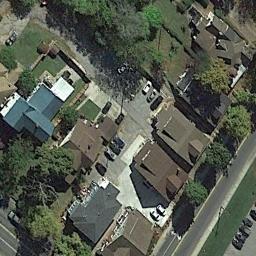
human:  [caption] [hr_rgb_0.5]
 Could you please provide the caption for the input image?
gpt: The medium residential is on the grass next to some trees and road .

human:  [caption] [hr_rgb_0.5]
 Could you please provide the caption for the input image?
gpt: The houses in the mid-sized residential area are all white .

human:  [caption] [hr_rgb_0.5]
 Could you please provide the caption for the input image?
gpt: The medium residential area has some houses and bare trees .

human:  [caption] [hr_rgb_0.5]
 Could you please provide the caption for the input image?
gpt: Many buildings of different shapes are in medium residential area .

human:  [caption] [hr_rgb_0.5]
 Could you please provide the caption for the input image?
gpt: There are some buildings and green trees on the medium residential area .